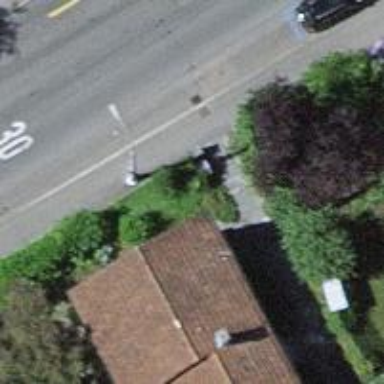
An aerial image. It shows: Road with steps.